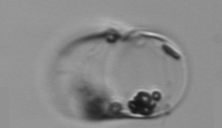
Label: Guinardia_flaccida